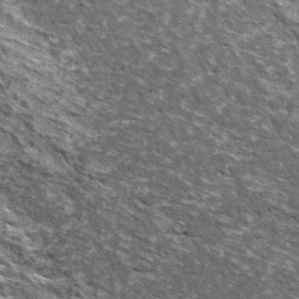
Label: frost